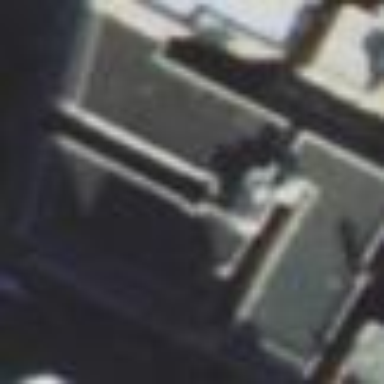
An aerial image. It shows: Building.